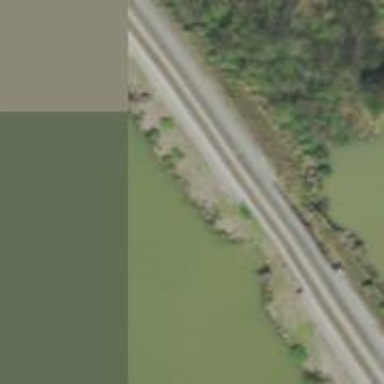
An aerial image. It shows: Railway track.